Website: home-depot
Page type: billing-address
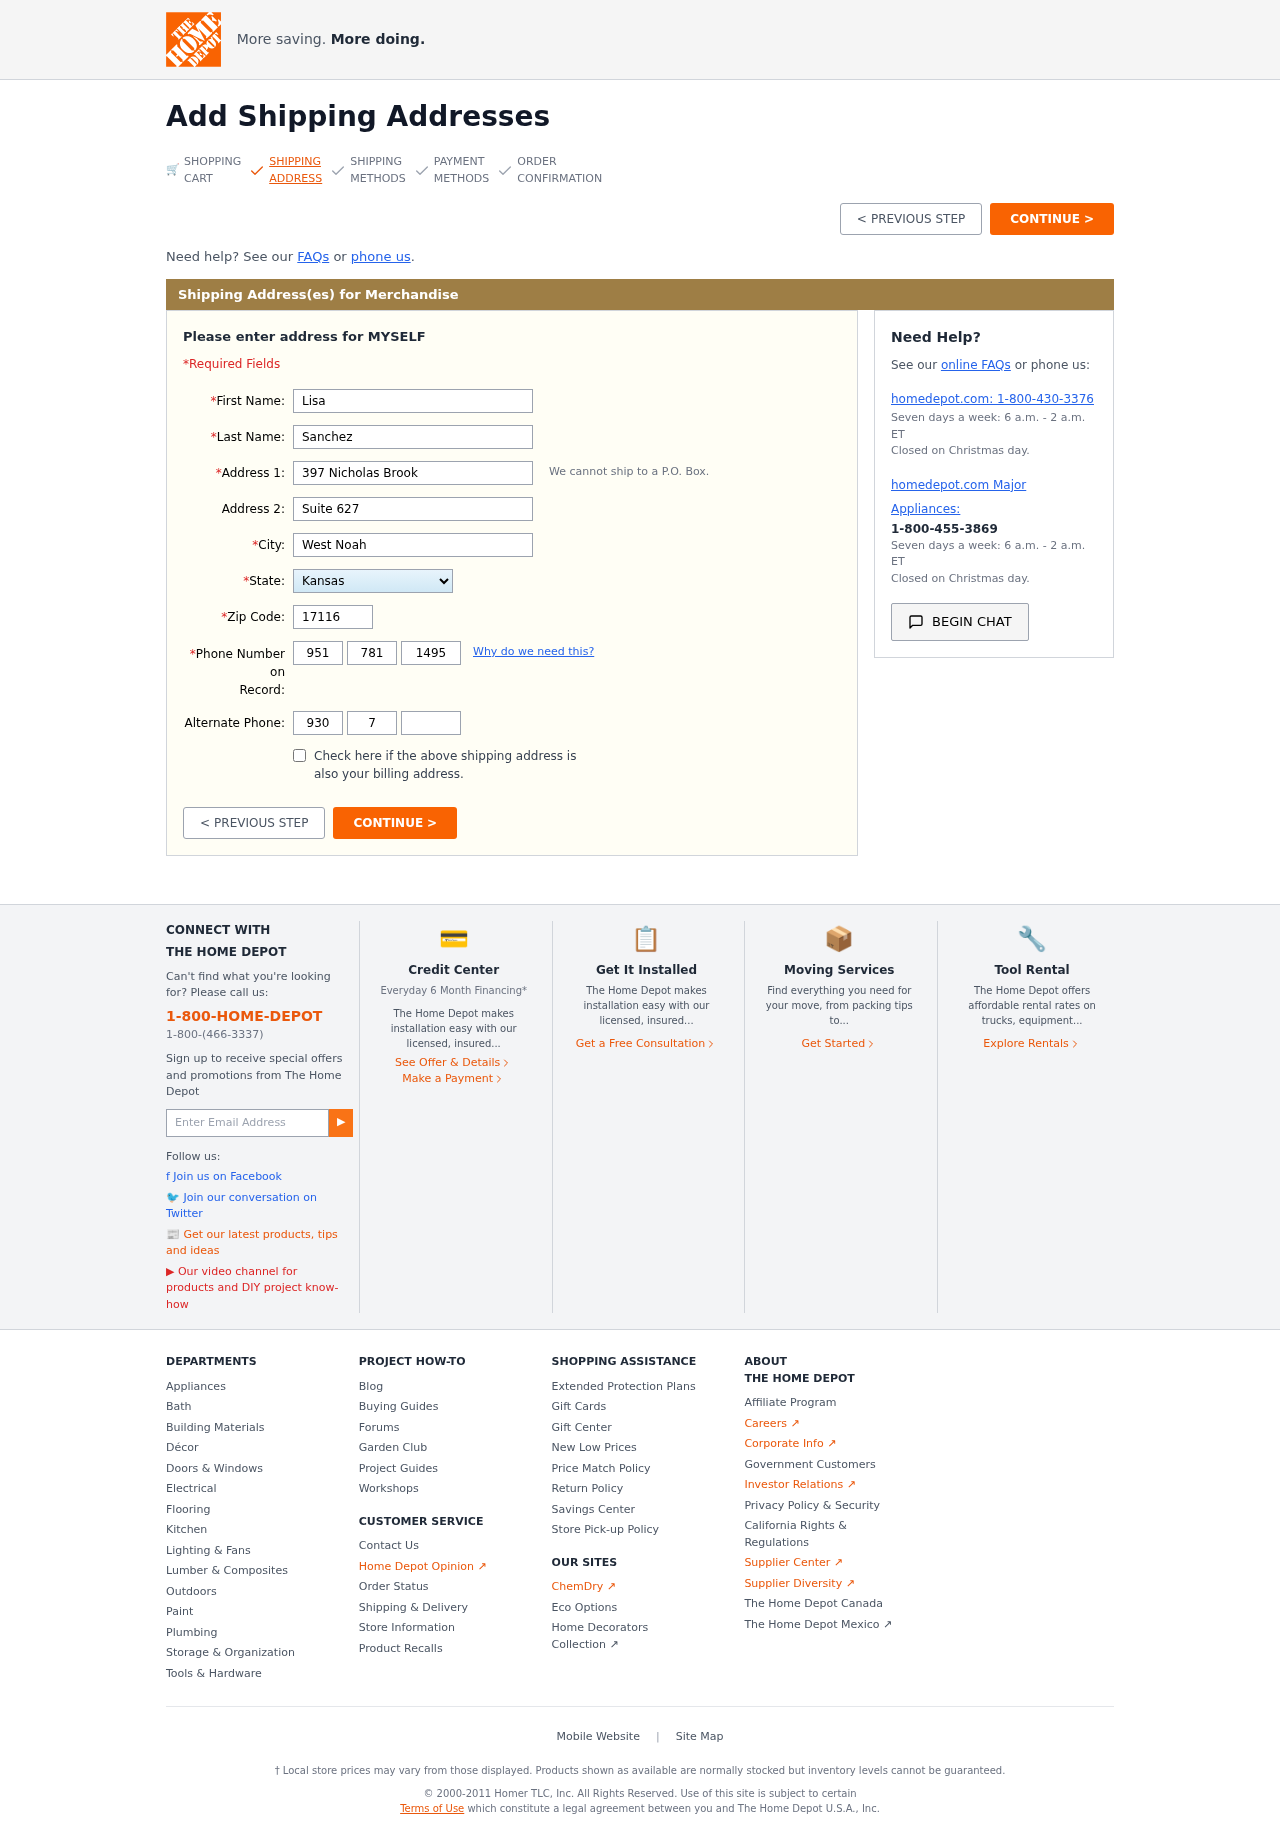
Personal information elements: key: PII_STATE
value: Kansas
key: PII_FIRSTNAME
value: Lisa
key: PII_LASTNAME
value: Sanchez
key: PII_STREET
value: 397 Nicholas Brook
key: PII_STREET2
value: Suite 627
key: PII_CITY
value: West Noah
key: PII_POSTCODE
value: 17116
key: PII_PHONE_AREA
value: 951
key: PII_PHONE_PREFIX
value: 781
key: PII_PHONE_LINE
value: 1495
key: PII_PHONE_ALT_AREA
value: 930
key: PII_PHONE_ALT_PREFIX
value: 741
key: PII_PHONE_ALT_LINE
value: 0107